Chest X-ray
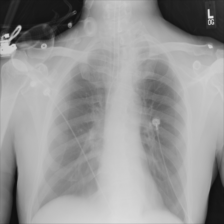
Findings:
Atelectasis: negative
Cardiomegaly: negative
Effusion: negative
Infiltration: negative
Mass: negative
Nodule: negative
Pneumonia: negative
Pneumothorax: negative
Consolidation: negative
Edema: negative
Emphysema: negative
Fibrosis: negative
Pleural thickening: negative
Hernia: negative